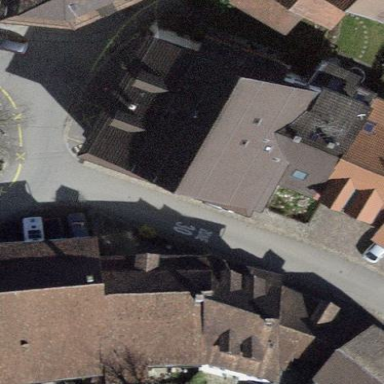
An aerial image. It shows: Terrace building.